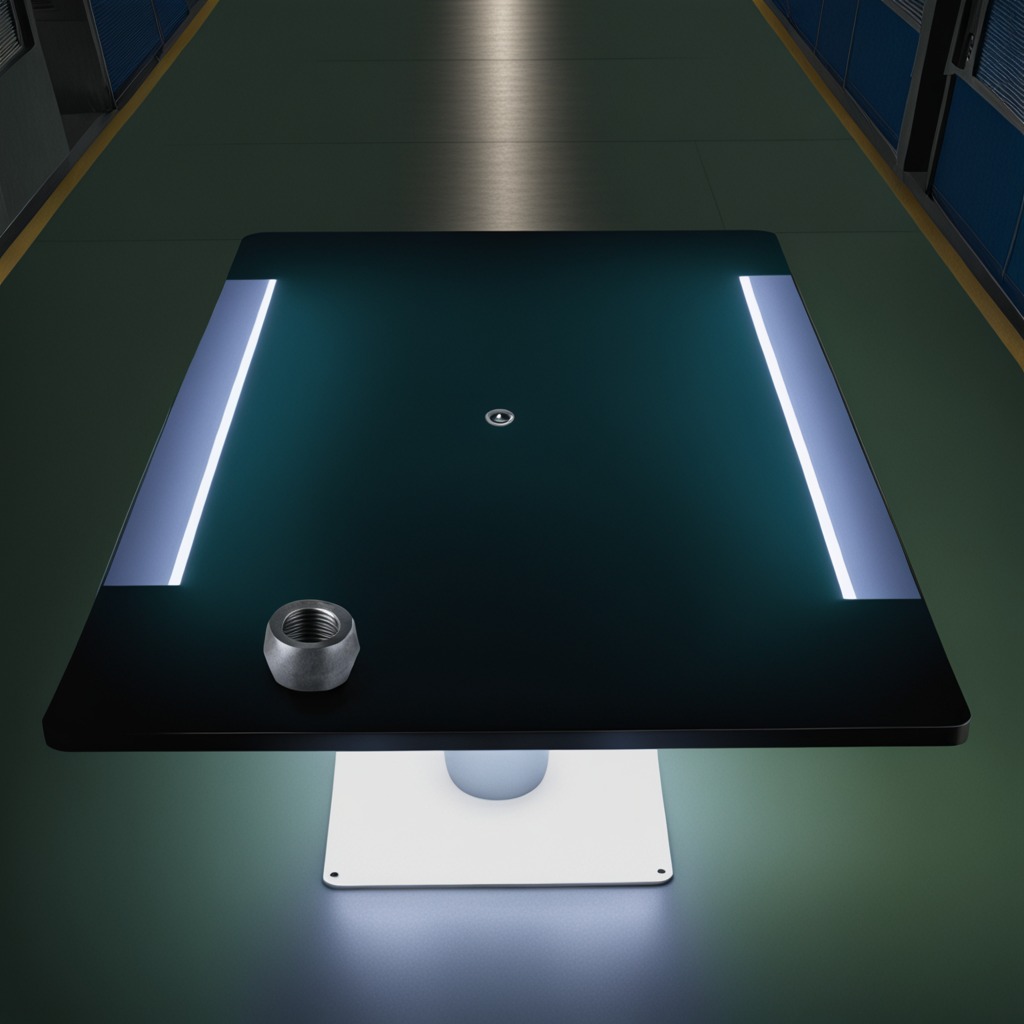
A metal nut lies on the clean empty table in a railway signal maintenance room lit by harsh overhead fluorescents.